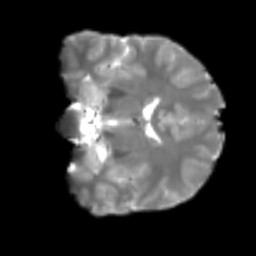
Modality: T2w
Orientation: coronal
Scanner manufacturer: siemens
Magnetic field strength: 3 T
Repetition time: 4 s
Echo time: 0.0594 s